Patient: sex M, age 52
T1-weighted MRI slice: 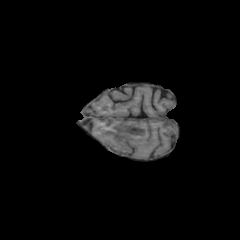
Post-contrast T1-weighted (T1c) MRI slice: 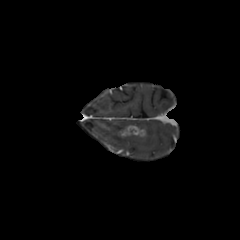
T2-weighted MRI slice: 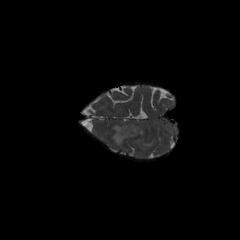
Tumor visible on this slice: yes
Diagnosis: Glioblastoma, IDH-wildtype
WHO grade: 4